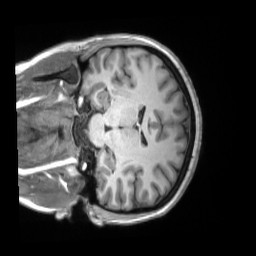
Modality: T1w
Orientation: coronal
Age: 22
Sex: female
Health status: ill
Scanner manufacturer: siemens
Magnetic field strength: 3 T
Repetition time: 2.2 s
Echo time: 0.00157 s